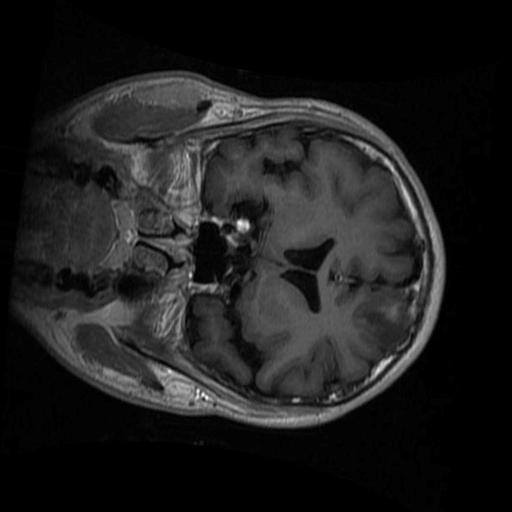
Label: brain_glioma